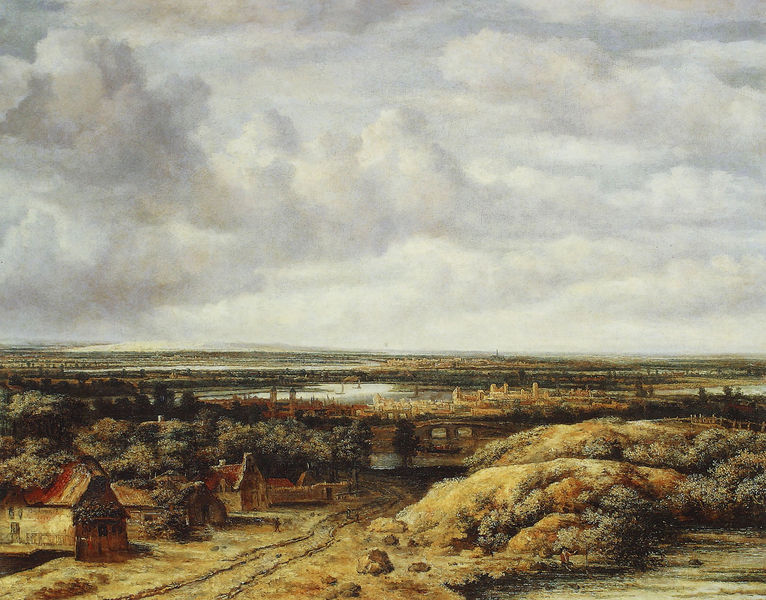
Titel: Landschaft mit Hütten entlang einer Straße
Künstler: Philips Koninck
Institution: Amsterdam, Rijksmuseum
Schlagwörter: baum, gemälde, himmel, schatten, wasser, weiß, wolken, bäume, fluss, gelb, landschaft, see, stadt, ufer, braun, grau, straße, weg, malerei, mensch, steine, öl, ebene, horizont, häuser, hügel, weite, brücke, büsche, flach, flachland, kirche, pflanzen, wald, fläche, dächer, giebel, hütten, wetter, türme, stich, friedlich, häsuer, öl auf leinwand, kooninck